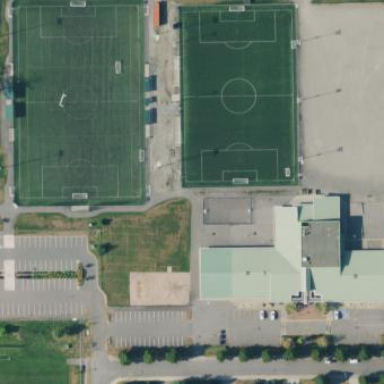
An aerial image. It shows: Sports center enclosed by fence.